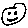
Label: smiley face